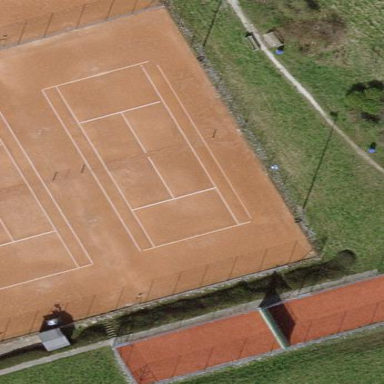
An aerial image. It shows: Tennis court on the leisure land pitch.